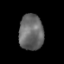
Tissue: lung
Cell type: Endothelial cells
Senescence score: 0.5488
Nuclear area (px): 855
Mean DAPI intensity: 103.876